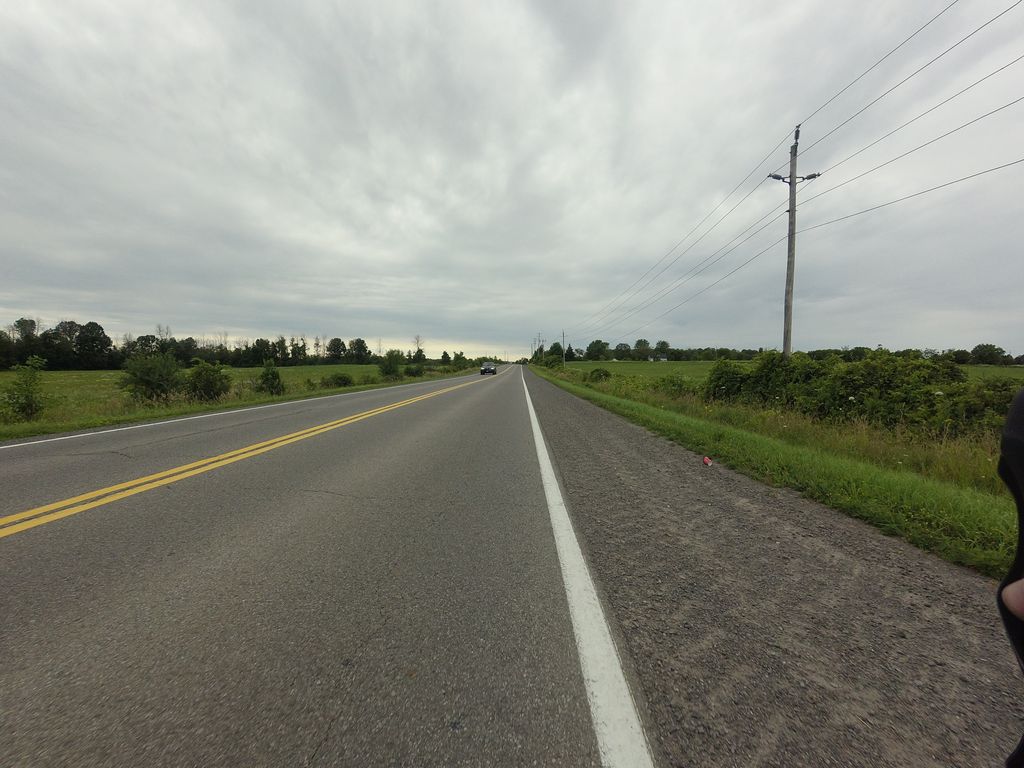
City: ottawa-gatineau